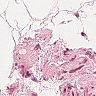
Metastatic tissue present: no